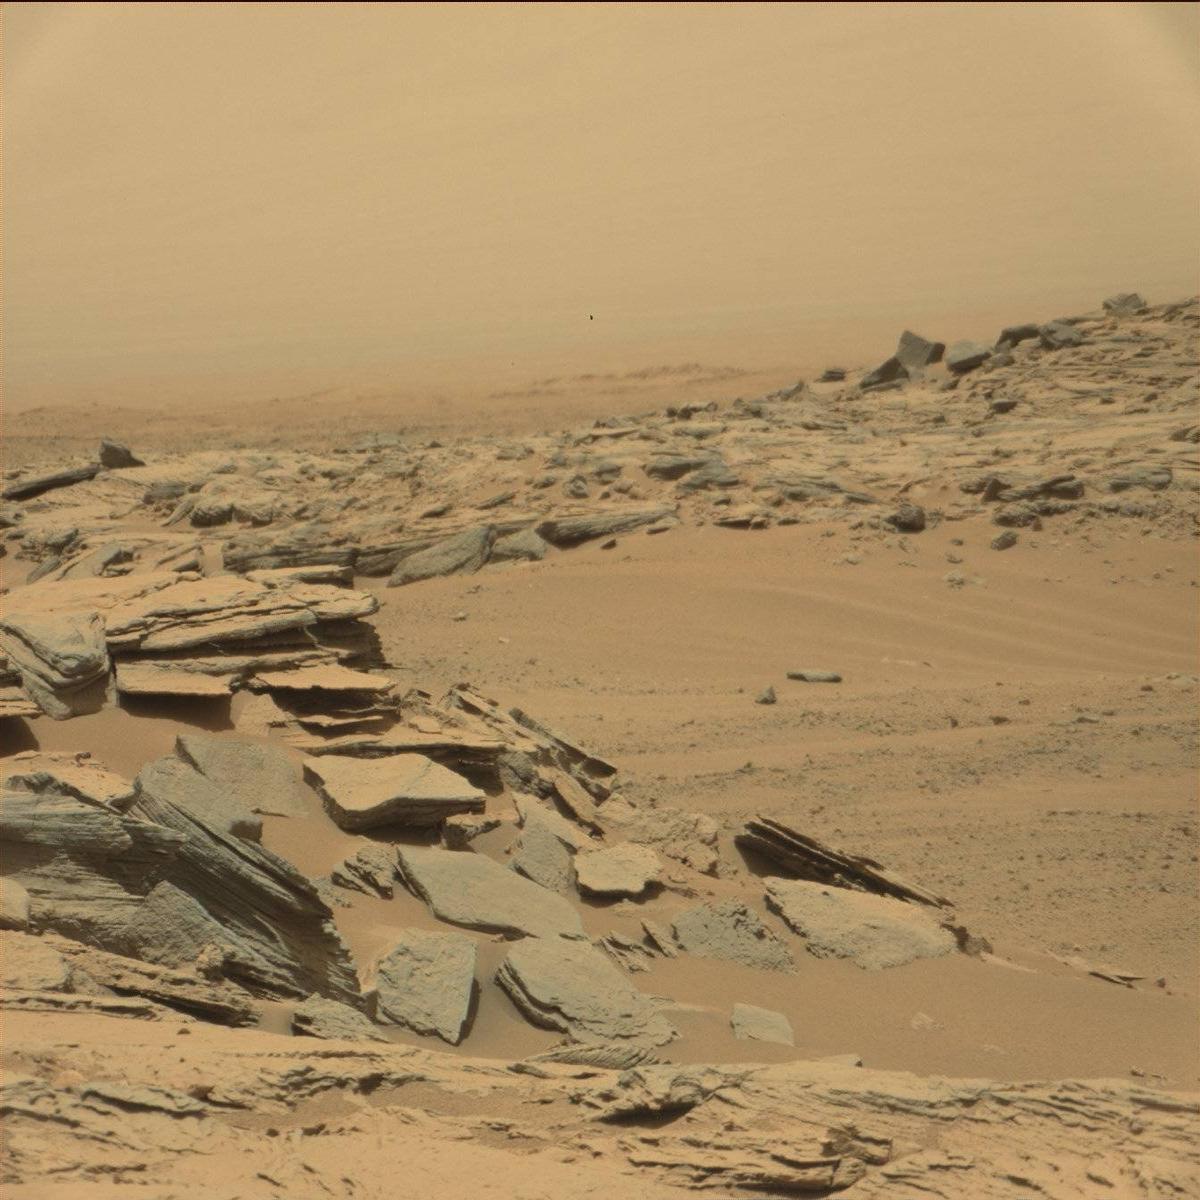
Terrain classes present: Bedrock, Ridge, Sand / Soil